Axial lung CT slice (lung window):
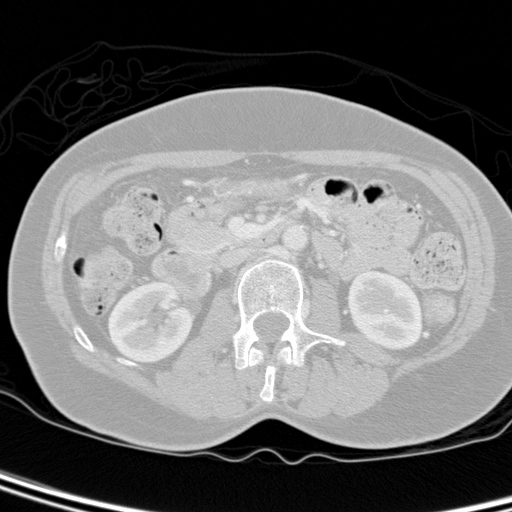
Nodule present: no